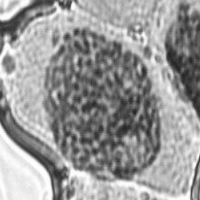
Label: prophase